Aerial crown-view tile of a tropical tree (Barro Colorado Island, Panama), acquired 20241014:
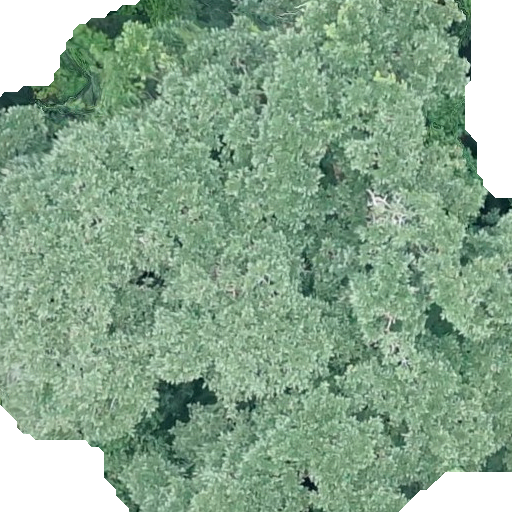
Species: Ficus insipida
GBIF accepted scientific name: Ficus insipida
Crown area: 432.147 m²